Field crop: maize
Growth stage: 2
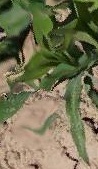
Species: maize